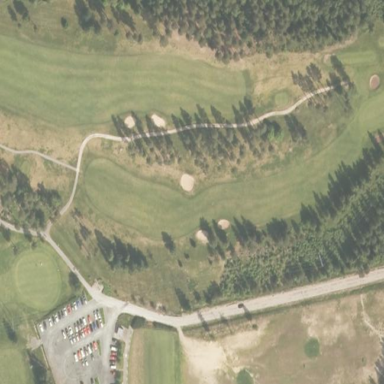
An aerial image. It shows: Area of rough grass used for golf.